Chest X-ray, PA view. Patient: 54 years old, sex F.
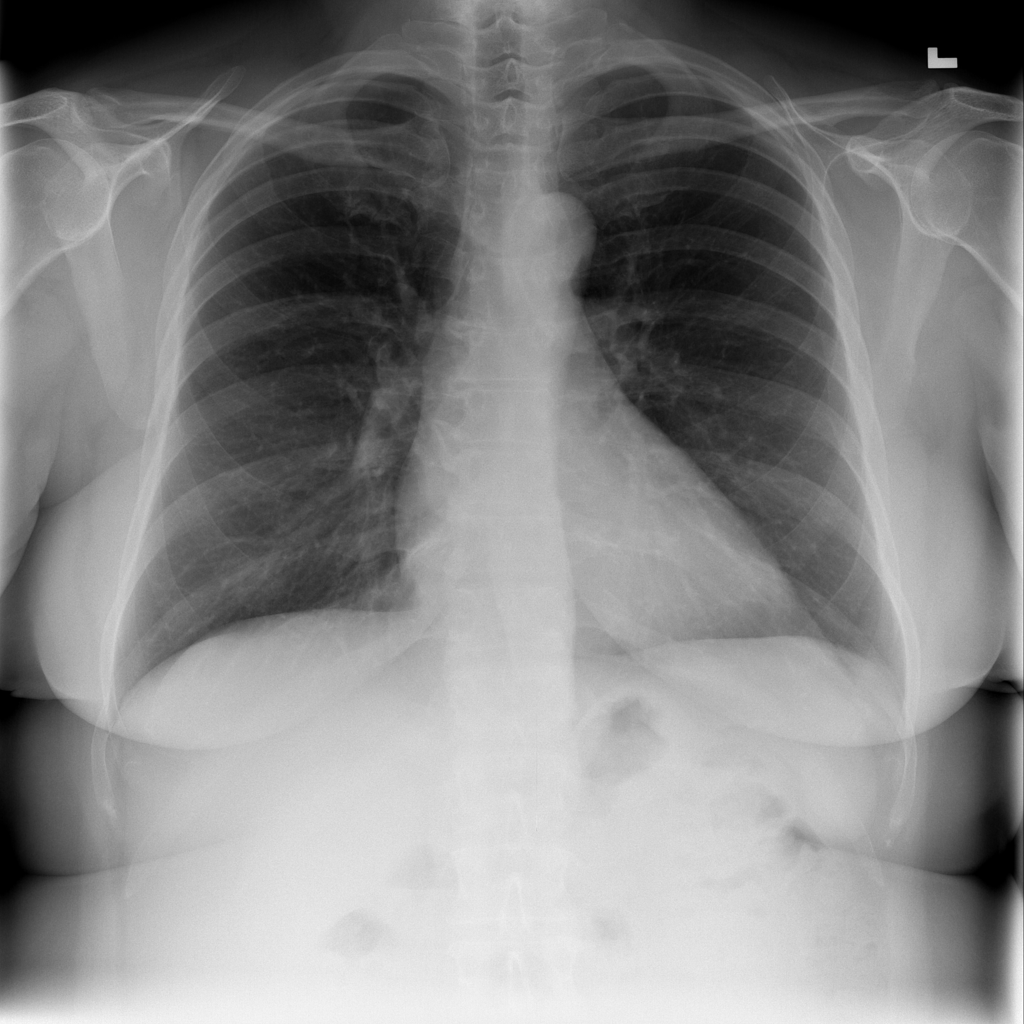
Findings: No Finding